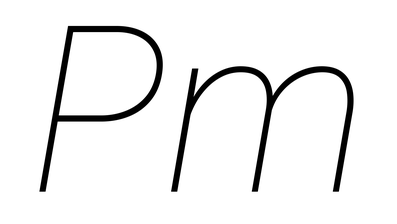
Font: Roboto-Italic_Thin_Italic